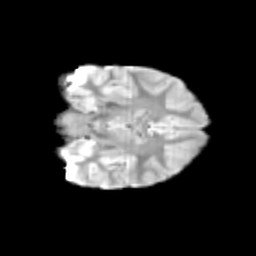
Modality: T2w
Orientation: coronal
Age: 11
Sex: female
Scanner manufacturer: siemens
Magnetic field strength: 3 T
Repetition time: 3.8 s
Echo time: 0.07 s